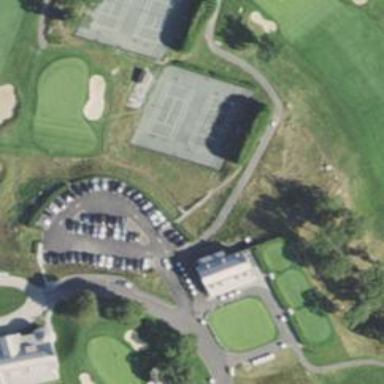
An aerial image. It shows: Service road designated as golf cart path.